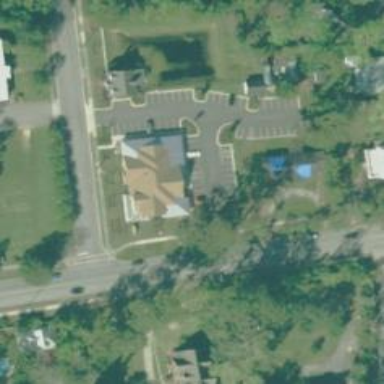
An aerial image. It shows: Veterinary facility.